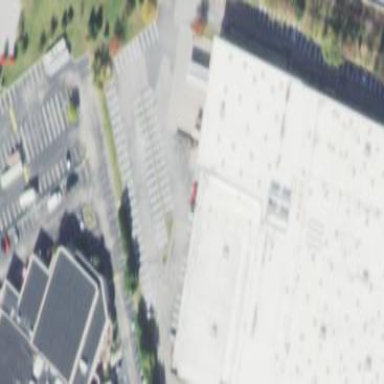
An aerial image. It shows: Building housing furniture shop.